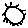
Label: sun